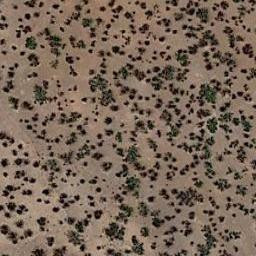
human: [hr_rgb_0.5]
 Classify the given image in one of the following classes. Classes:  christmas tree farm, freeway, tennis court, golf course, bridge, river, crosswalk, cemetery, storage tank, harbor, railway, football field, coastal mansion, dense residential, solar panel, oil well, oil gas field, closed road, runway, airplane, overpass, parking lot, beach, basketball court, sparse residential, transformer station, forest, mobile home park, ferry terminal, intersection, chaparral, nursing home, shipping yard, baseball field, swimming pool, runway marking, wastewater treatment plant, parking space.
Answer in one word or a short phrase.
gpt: chaparral